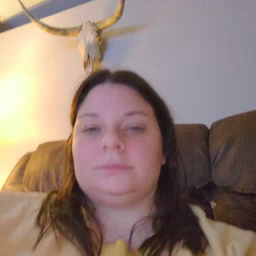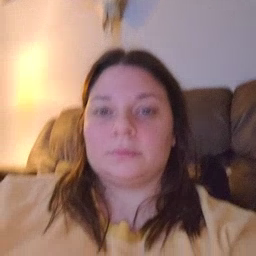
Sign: find